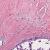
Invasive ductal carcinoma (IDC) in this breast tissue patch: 0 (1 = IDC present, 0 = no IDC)